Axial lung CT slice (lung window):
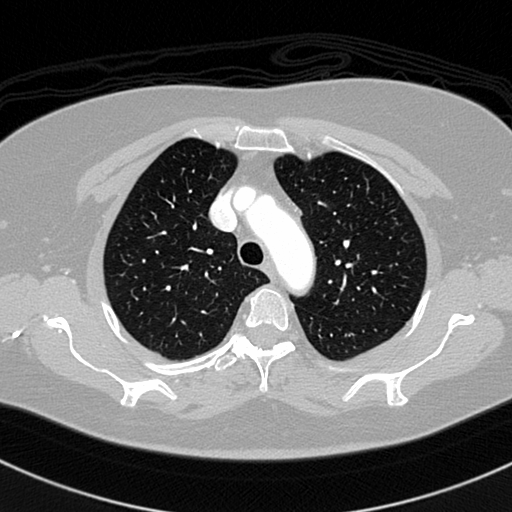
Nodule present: no